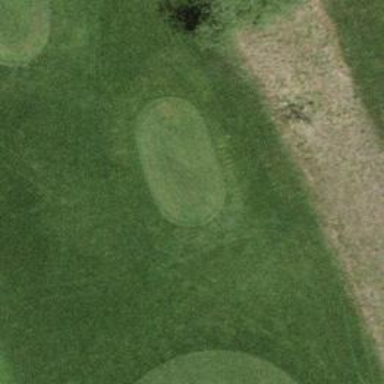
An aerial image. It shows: Golf tee.